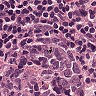
Metastatic tissue present: no